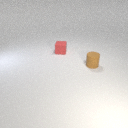
small red rubber cube to the left of small brown rubber cylinder